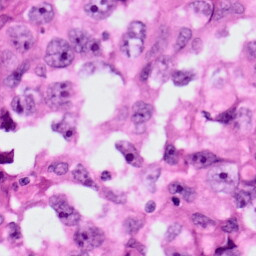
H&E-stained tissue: Lung